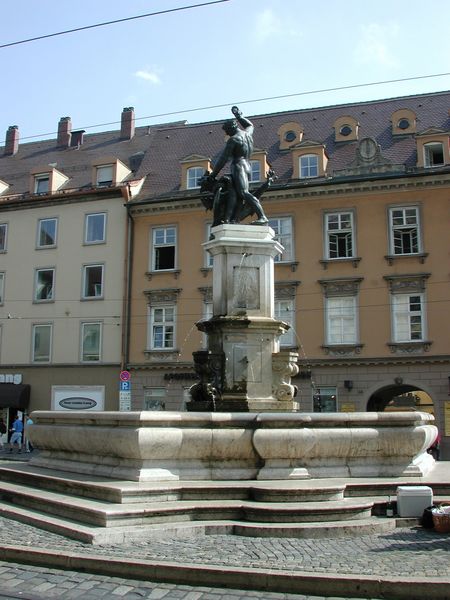
Titel: Herkulesbrunnen in Augsburg
Künstler: Adriaen de Vries
Standort: Augsburg (EU - D - B)
Schlagwörter: himmel, mann, wasser, fenster, dach, haus, wolke, schale, brunnen, skulptur, statue, pflaster, treppe, jeans, stufen, bronze, tor, foto, schild, kabel, pflastersteine, halteverbot, parkplatzschild